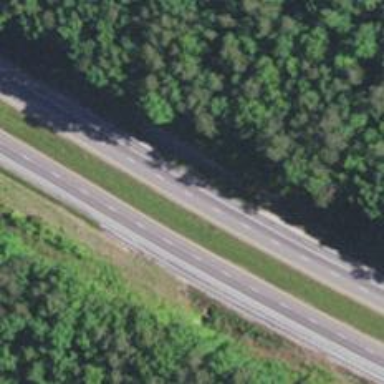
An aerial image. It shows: Motorway.